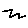
Label: zigzag